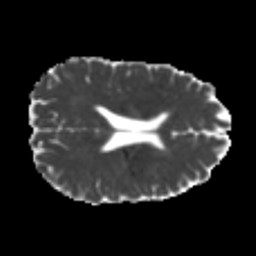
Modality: MD
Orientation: axial
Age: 23
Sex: male
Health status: healthy
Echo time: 0.074 s